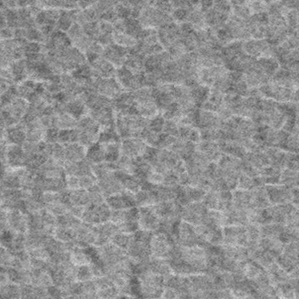
Label: frost